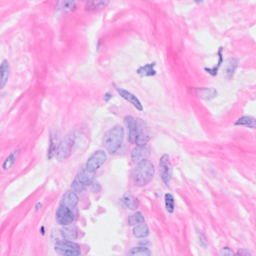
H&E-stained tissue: Breast